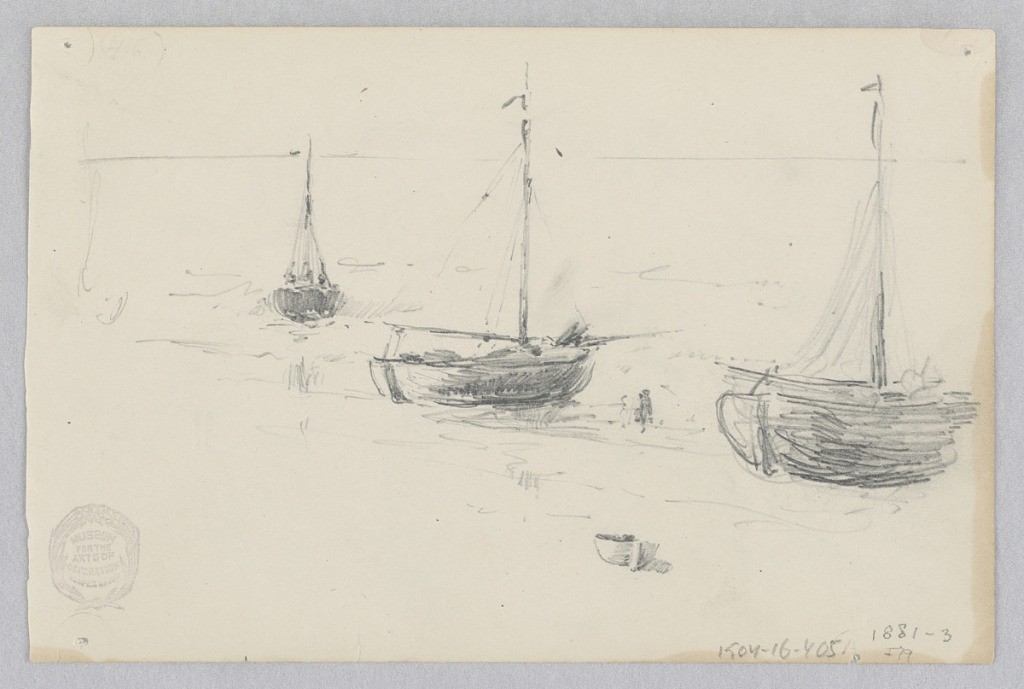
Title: Sailboats
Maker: Robert Frederick Blum, American, 1857–1903
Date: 1881–1883
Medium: Graphite on wove paper
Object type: Drawing
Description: Sketch of three sailboats and a rowboat beached along the shore.